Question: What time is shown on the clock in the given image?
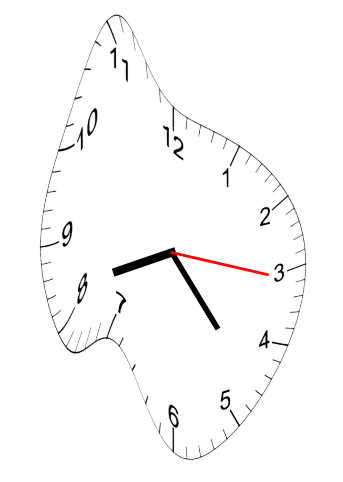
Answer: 08:23:16